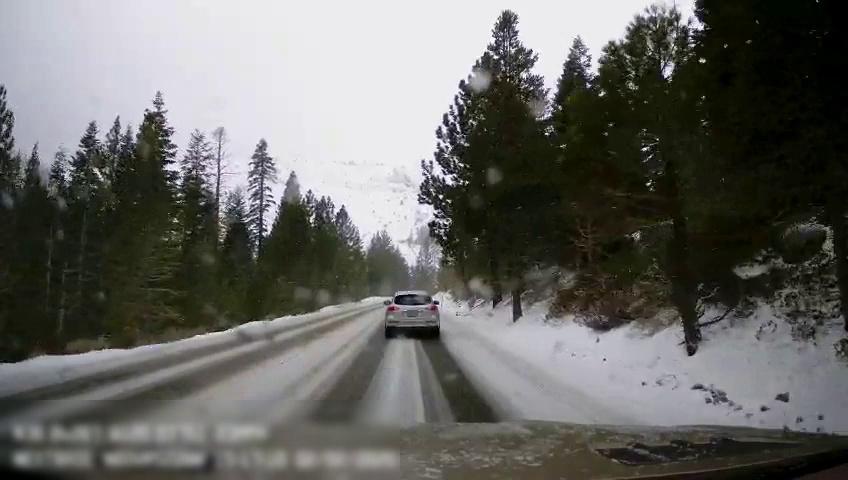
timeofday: Day
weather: Snowy
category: Drivable Space
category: Vehicles | Car